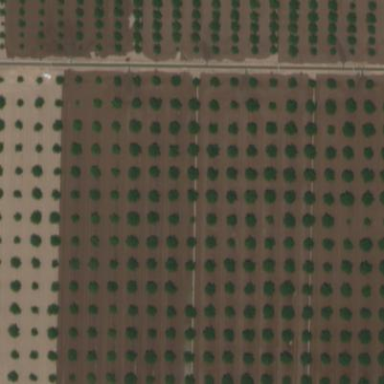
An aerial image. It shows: Orchard.